Field crop: tomato
Growth stage: 2
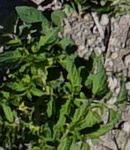
Species: tomato